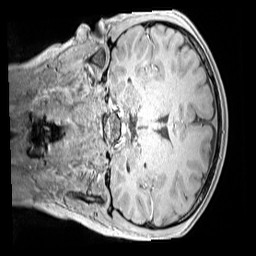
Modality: MP2RAGE
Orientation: coronal
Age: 13
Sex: male
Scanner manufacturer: siemens
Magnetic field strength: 3 T
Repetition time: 4 s
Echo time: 0.00299 s